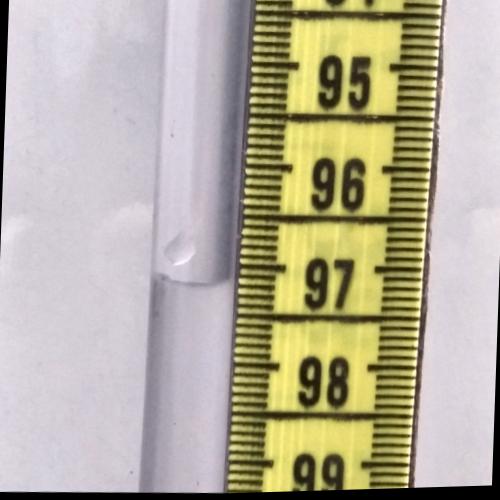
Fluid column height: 97.2 cm